Question: When I use 'networkx.draw' to draw the network,using the same program with python2 and python3 , but python2 cannot draw correctly. Left is py3, right is py2.
'''
import scipy
import numpy as np
import networkx as nx
import matplotlib.pyplot as plt
N = [("n{}".format(i), 0) for i in range(1,7)] + \
[("n{}".format(i), 1) for i in range(7,13)] + \
[("n{}".format(i), 2) for i in range(13,19)]
E = [("n1","n2"), ("n1","n3"), ("n1","n5"),
("n2","n4"),
("n3","n6"), ("n3","n9"),
("n4","n5"), ("n4","n6"), ("n4","n8"),
("n5","n14"),
("n7","n8"), ("n7","n9"), ("n7","n11"),
("n8","n10"), ("n8","n11"), ("n8", "n12"),
("n9","n10"), ("n9","n14"),
("n10","n12"),
("n11","n18"),
("n13","n15"), ("n13","n16"), ("n13","n18"),
("n14","n16"), ("n14","n18"),
("n15","n16"), ("n15","n18"),
("n17","n18")]
G = nx.Graph()
print(list(map(lambda x: x[0], N)))
G.add_nodes_from(list(map(lambda x: x[0], N)))
G.add_edges_from(E)
ncolor = ['r']*6+['g']*6+['b']*6
nsize = [700] * 6 + [700] * 6 + [700] * 6
nx.draw(G, with_labels=True, font_weight='bold',
node_color=list(ncolor), node_size=nsize)
plt.savefig("graph.png")
plt.show()
'''

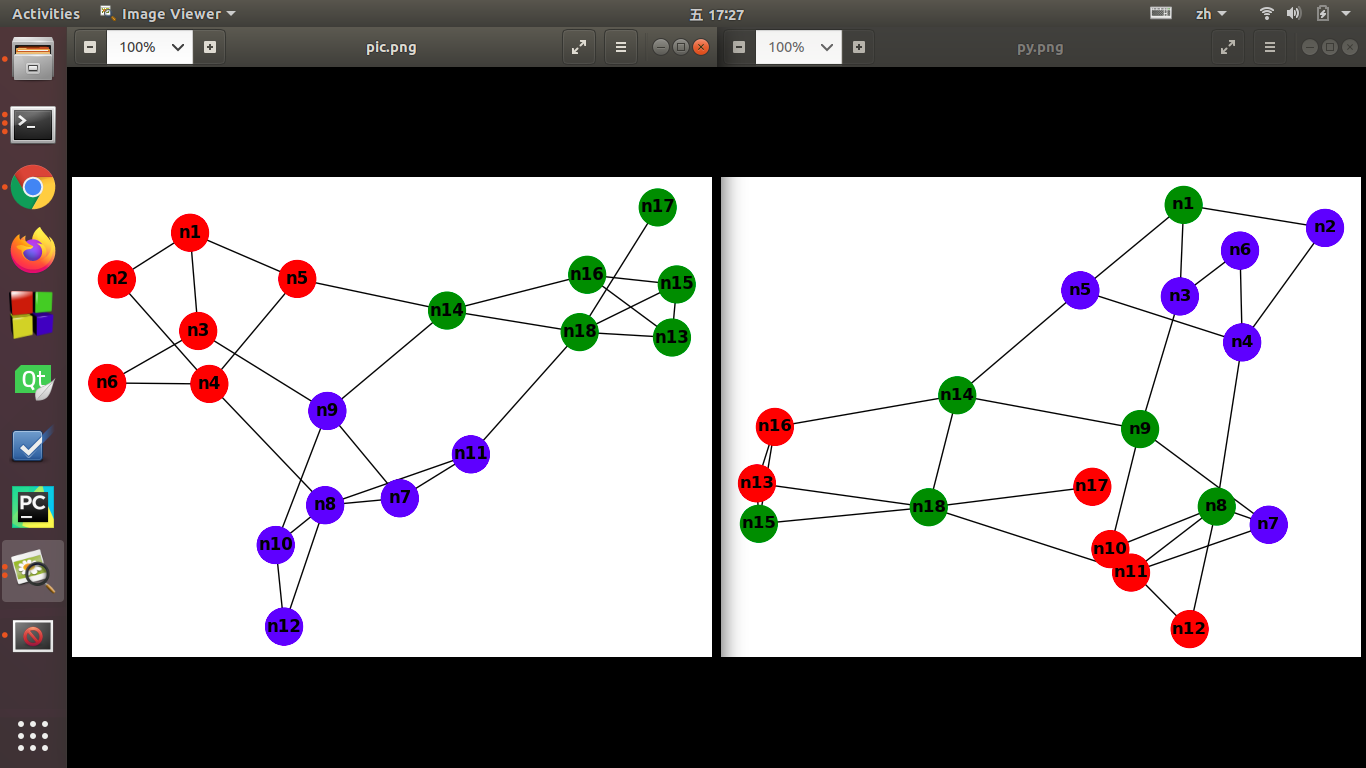
Answer: For pythons older than 3.6 dictionaries does not maintain insertion order. Hence you might end up with those colors being assigned to different nodes. Try enforcing a nodelist when drawing using 'nodelist':
'''
G = nx.Graph()
G.add_nodes_from(list(map(lambda x: x[0], N)))
G.add_edges_from(E)
ncolor = ['r']*6+['g']*6+['b']*6
nsize = [700] * 6 + [700] * 6 + [700] * 6
nodelist = [n[0] for n in N]
nx.draw(G, with_labels=True, font_weight='bold',
node_color=list(ncolor), node_size=nsize,
nodelist=nodelist)
plt.savefig("graph.png")
plt.show()
'''